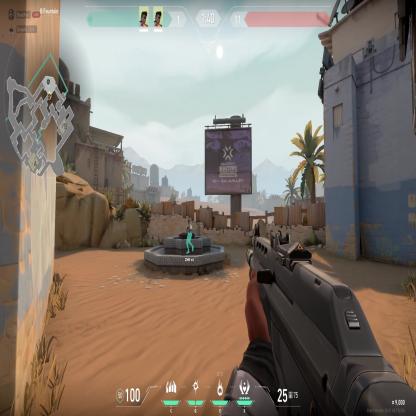
Label: teammate